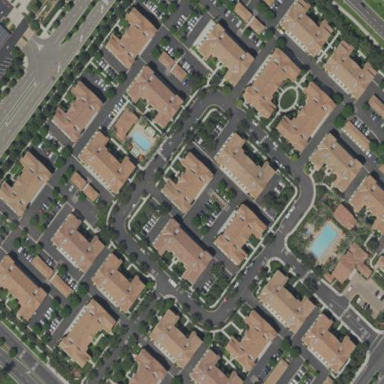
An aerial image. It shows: Residential area with apartments.